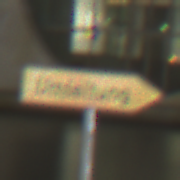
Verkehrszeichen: UmleitungswegweiserRechtsweisend
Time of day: Night
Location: Outdoor (Urban)
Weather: PartlyCloudy
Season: NotSpecified
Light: Artificial